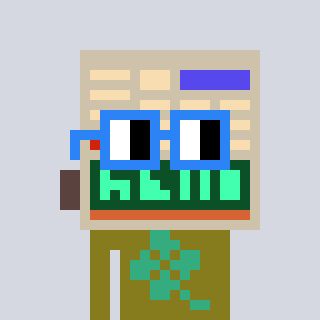
a pixel art character with square blue glasses, a calculator-shaped head and a gunk-colored body on a cool background